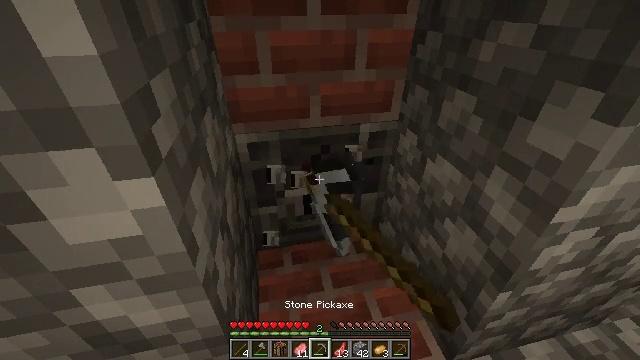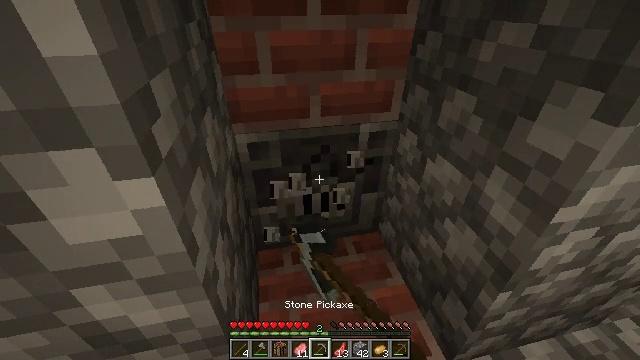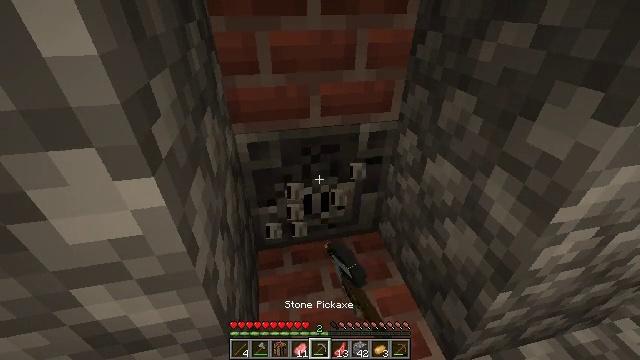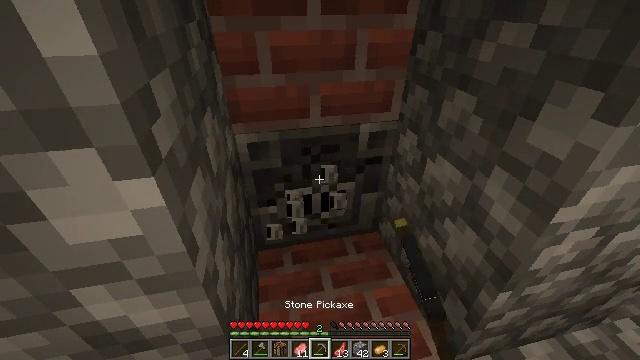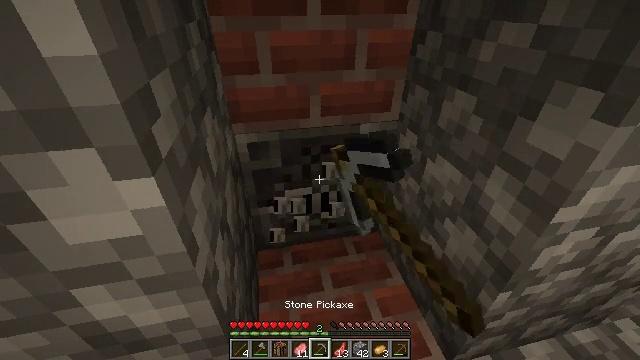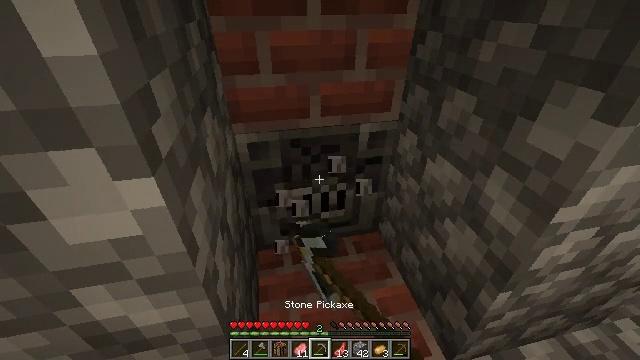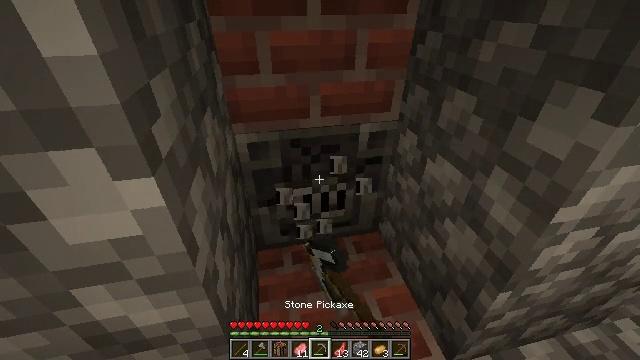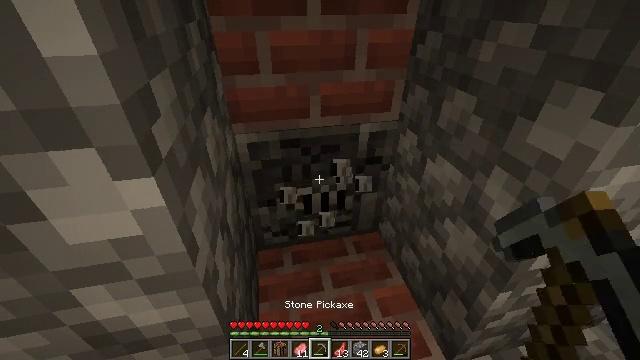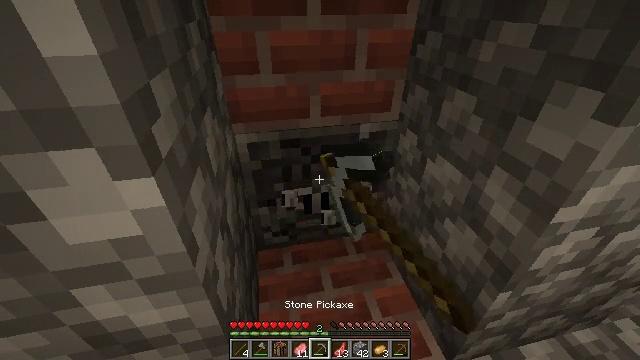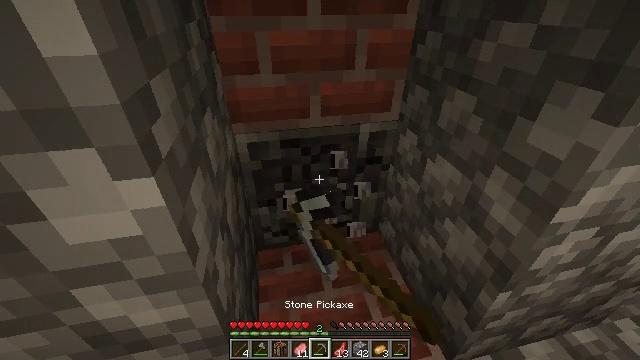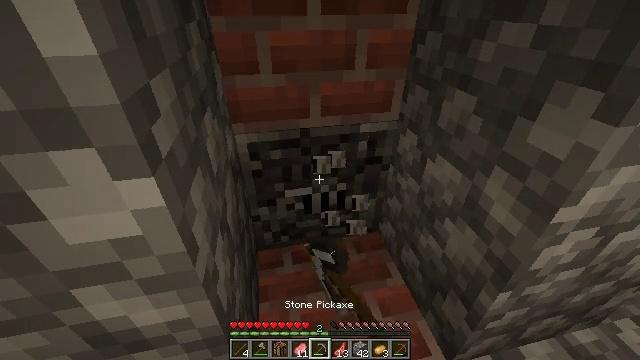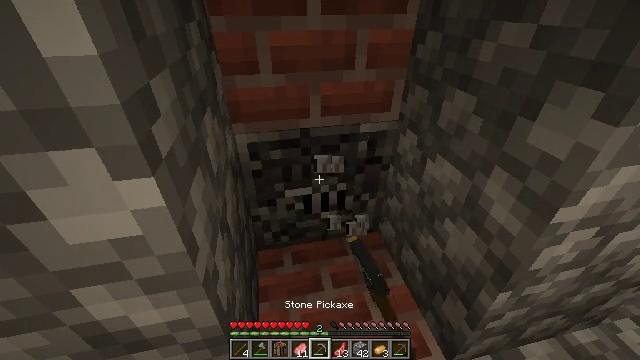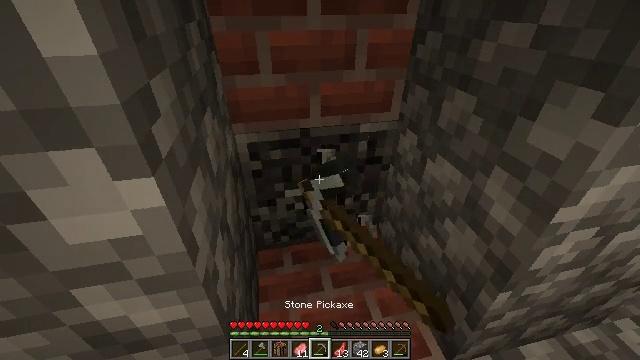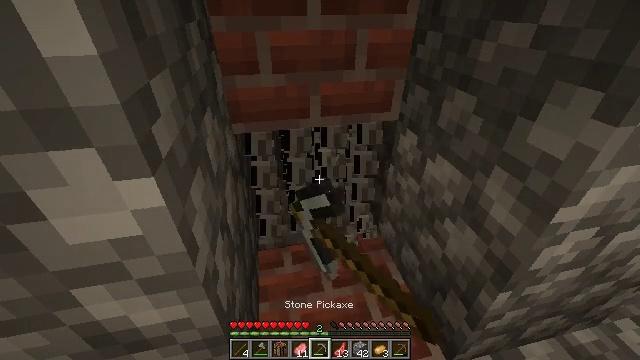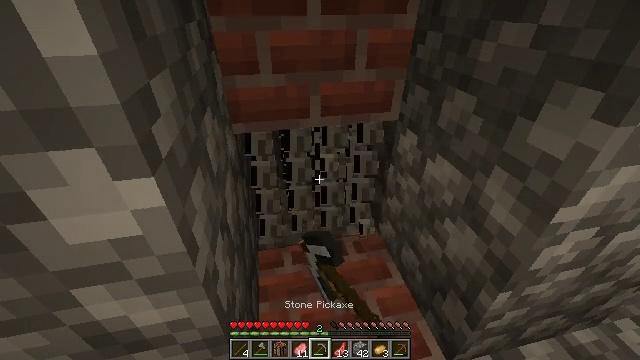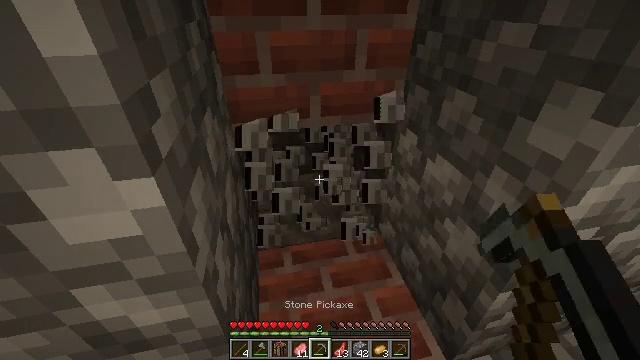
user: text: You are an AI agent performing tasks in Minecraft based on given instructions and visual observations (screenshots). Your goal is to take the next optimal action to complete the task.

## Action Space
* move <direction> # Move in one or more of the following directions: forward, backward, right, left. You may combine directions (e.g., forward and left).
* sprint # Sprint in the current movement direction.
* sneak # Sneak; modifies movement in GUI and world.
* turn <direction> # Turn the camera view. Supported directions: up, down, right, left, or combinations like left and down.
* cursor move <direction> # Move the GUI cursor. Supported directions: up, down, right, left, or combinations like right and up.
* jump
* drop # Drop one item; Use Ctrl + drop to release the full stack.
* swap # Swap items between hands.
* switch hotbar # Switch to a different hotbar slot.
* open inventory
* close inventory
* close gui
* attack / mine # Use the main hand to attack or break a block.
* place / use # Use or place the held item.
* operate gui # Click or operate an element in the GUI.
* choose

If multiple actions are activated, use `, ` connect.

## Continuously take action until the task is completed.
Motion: motion action
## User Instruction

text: Collect the blast furnace by mining it.
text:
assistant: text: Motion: attack / mine
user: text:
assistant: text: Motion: attack / mine
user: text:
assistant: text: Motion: attack / mine
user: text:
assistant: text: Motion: attack / mine
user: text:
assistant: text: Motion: attack / mine
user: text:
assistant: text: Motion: attack / mine
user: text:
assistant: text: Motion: attack / mine
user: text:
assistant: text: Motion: attack / mine
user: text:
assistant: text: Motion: attack / mine
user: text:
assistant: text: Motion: attack / mine
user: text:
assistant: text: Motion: attack / mine
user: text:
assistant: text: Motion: attack / mine
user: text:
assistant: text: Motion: attack / mine
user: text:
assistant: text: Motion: attack / mine
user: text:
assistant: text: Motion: attack / mine
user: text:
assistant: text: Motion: attack / mine
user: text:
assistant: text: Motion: attack / mine
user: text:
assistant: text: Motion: attack / mine
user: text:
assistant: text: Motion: attack / mine